Current action and preconditions to check: path_clear

Your task: For each precondition in the list above, predict whether it will hold at this action.

Consider the current scene as observed from the mobile robot's camera, and analyze the predicted future states of all dynamic agents (e.g., people, animals, vehicles, or any moving entities) within the NEXT SECOND.

IMPORTANT: Only answer "very likely" if you are absolutely certain—based on strong, clear evidence—that a dynamic agent will violate the precondition in the predicted future state. Do NOT answer "very likely" for unlikely, ambiguous, or low-probability risks.

Ask yourself for each precondition: Is there a high probability, with clear and convincing evidence, that the predicted future states of any dynamic agent will interfere with the predicted future state of the currently executing action within the NEXT SECOND, causing that precondition to fail?

Assess the risk level based on these predictions. Use "likely" or "very likely" if motions create a clear risk of interference.

Use "neutral" or "improbable" if agents are nearby but their predicted paths are clearly diverging or non-conflicting.

Failure Risk Categories: "very improbable", "improbable", "neutral", "likely", "very likely"

Answer Format: Output ONLY the probability_of_failure value from these categories: "very improbable", "improbable", "neutral", "likely", "very likely"

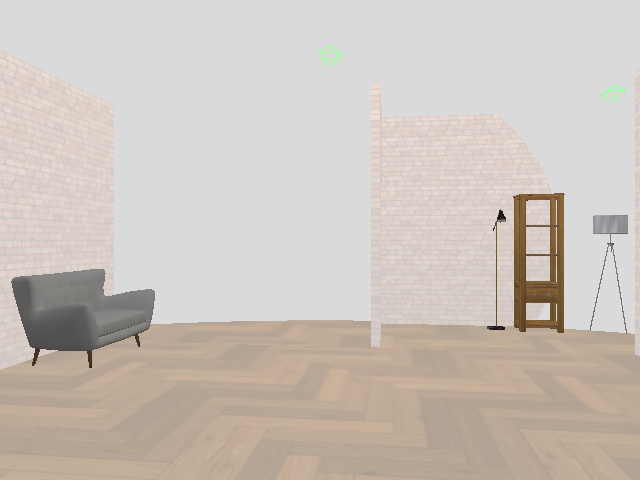

Answer: very improbable